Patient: sex F, age 57
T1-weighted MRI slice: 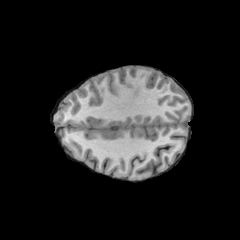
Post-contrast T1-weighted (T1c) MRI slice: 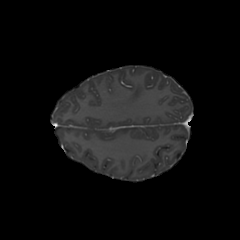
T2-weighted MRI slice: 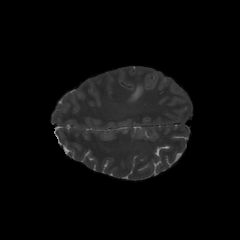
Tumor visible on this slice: yes
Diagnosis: Glioblastoma, IDH-wildtype
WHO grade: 4